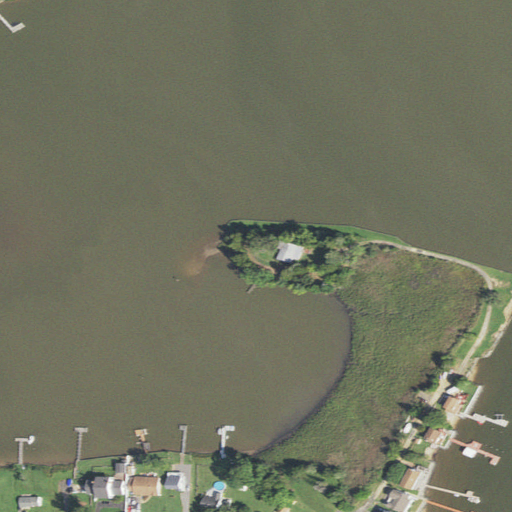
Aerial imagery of cape in Virginia named Sebastian Point containing open water, herbaceous wetlands, low intensity development, medium intensity development, open development, and barren land